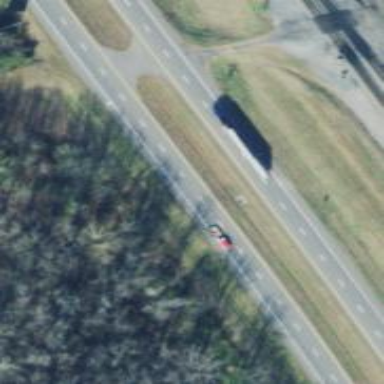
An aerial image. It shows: Trunk highway with expressway features.